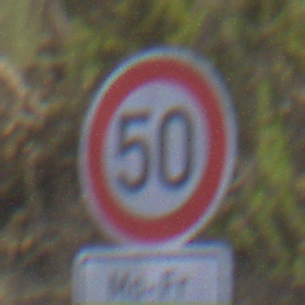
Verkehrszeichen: Geschwindigkeit50
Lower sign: ZeitangabenMitBeschraenkungAufWochentage2
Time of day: MorningAfternoon
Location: Outdoor (RoadRail)
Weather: PartlyCloudy
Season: NotSpecified
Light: Natural